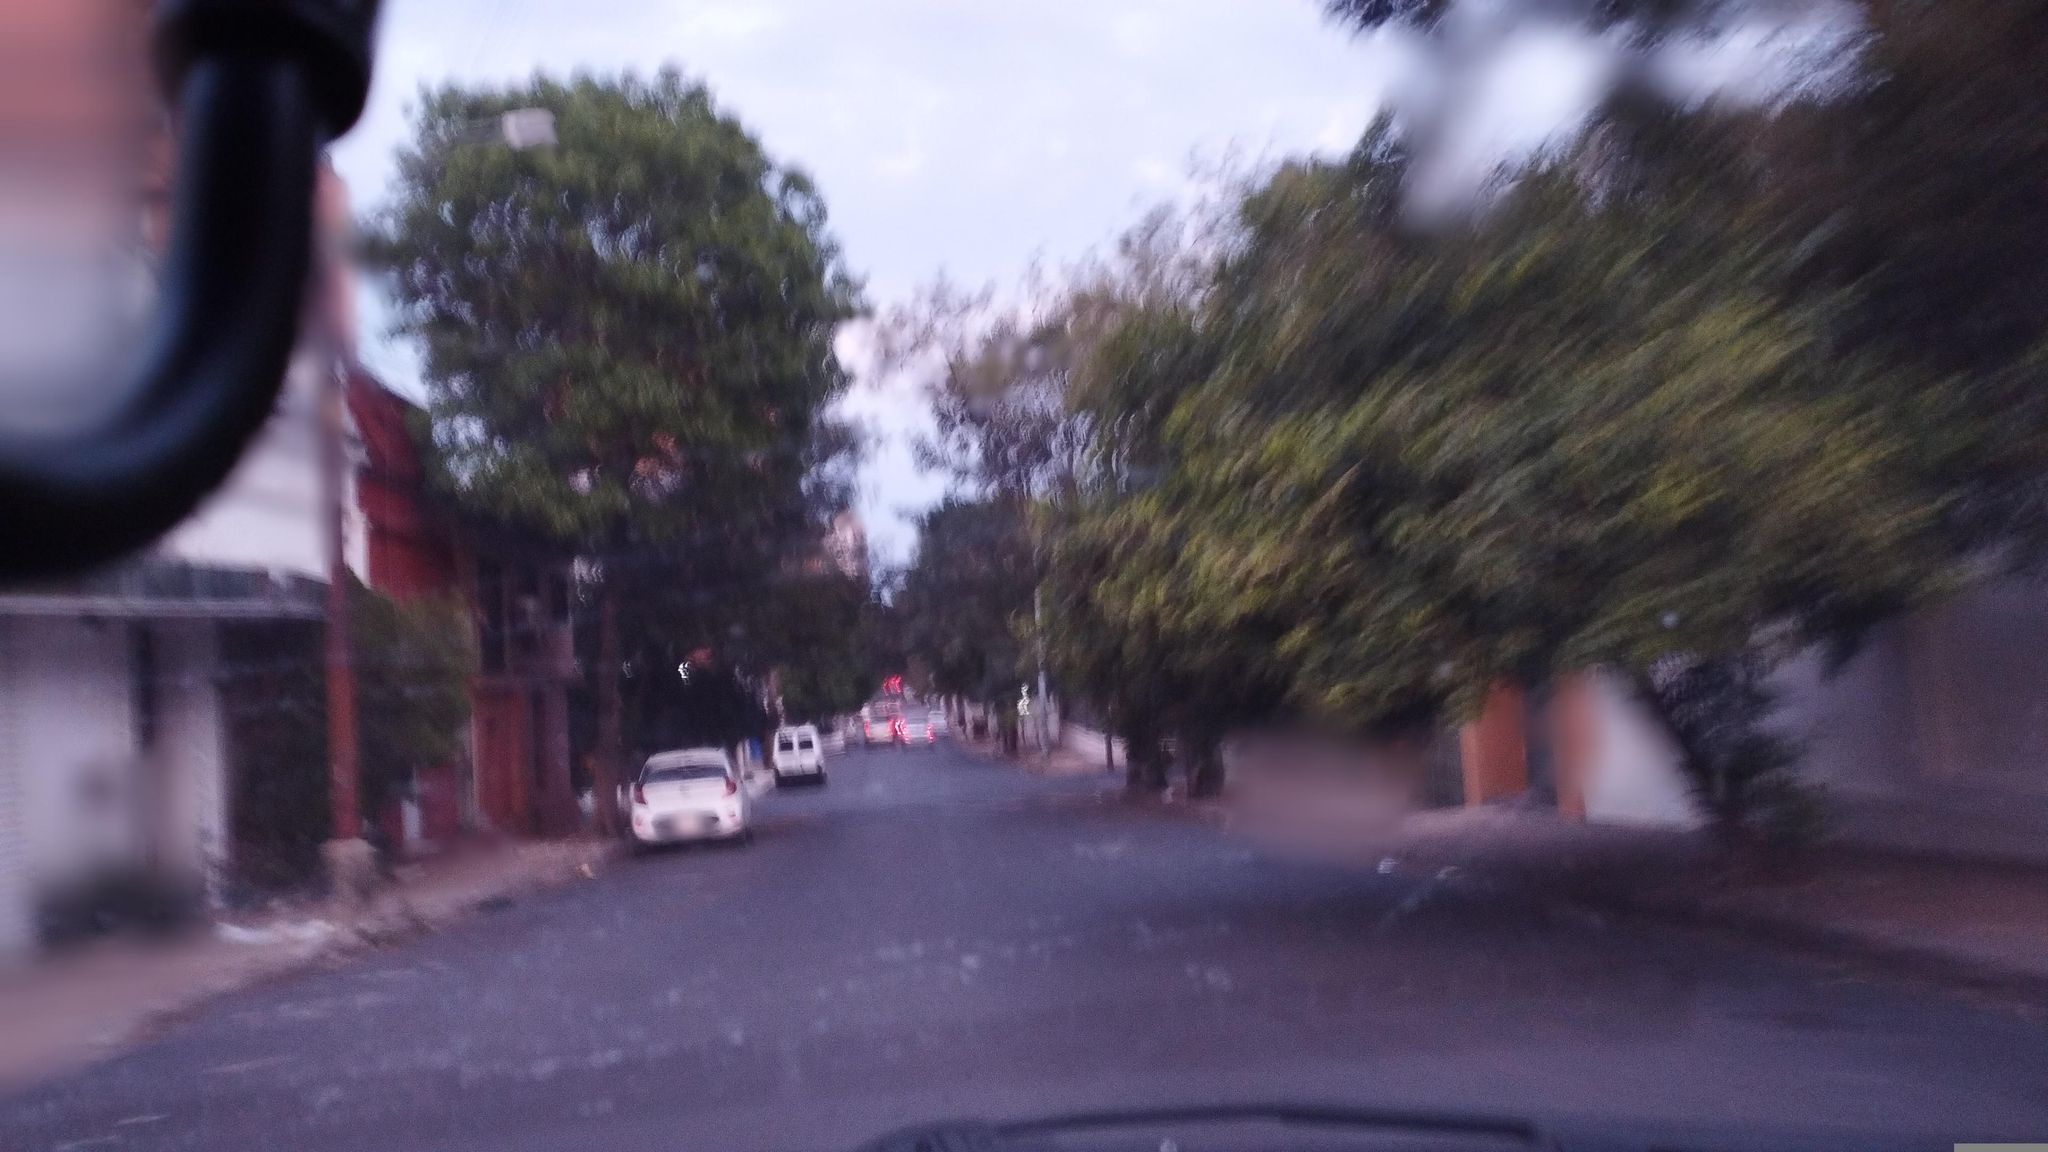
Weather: clear
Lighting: dusk/dawn
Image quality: slightly poor
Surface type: cycling surface
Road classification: residential
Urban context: urban centre
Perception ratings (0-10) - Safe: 2.63, Lively: 2.89, Beautiful: 9.17, Boring: 6.05, Depressing: 0.44, Wealthy: 1.27